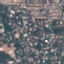
Land use / land cover: Residential